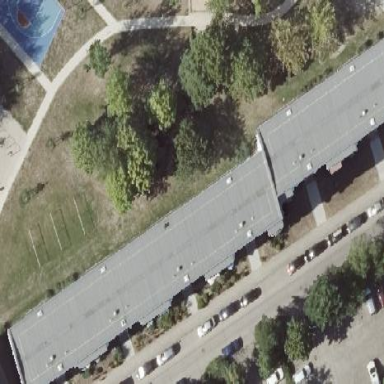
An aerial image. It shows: Apartment building with flat roof.